Here is a 2-D grayscale rendering of raw rotating-machine vibration samples (signal-to-image). Classify the rotor condition as one of: normal, misalignment, unbalance, looseness.
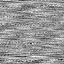
Answer: misalignment